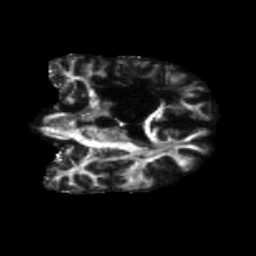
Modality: FA
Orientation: coronal
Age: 57
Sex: male
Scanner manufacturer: siemens
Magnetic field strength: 3 T
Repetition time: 5.47 s
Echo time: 0.0854 s